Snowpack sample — Loveland Pass, Silver Plume, Colorado, USA (2/11/26, 12:00 PM MST)
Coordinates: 39.663, -105.886
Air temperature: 35 °F
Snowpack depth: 82 cm
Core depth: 40 cm
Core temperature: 23 °F
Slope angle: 13°, slope face: 12°
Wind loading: high
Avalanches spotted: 1
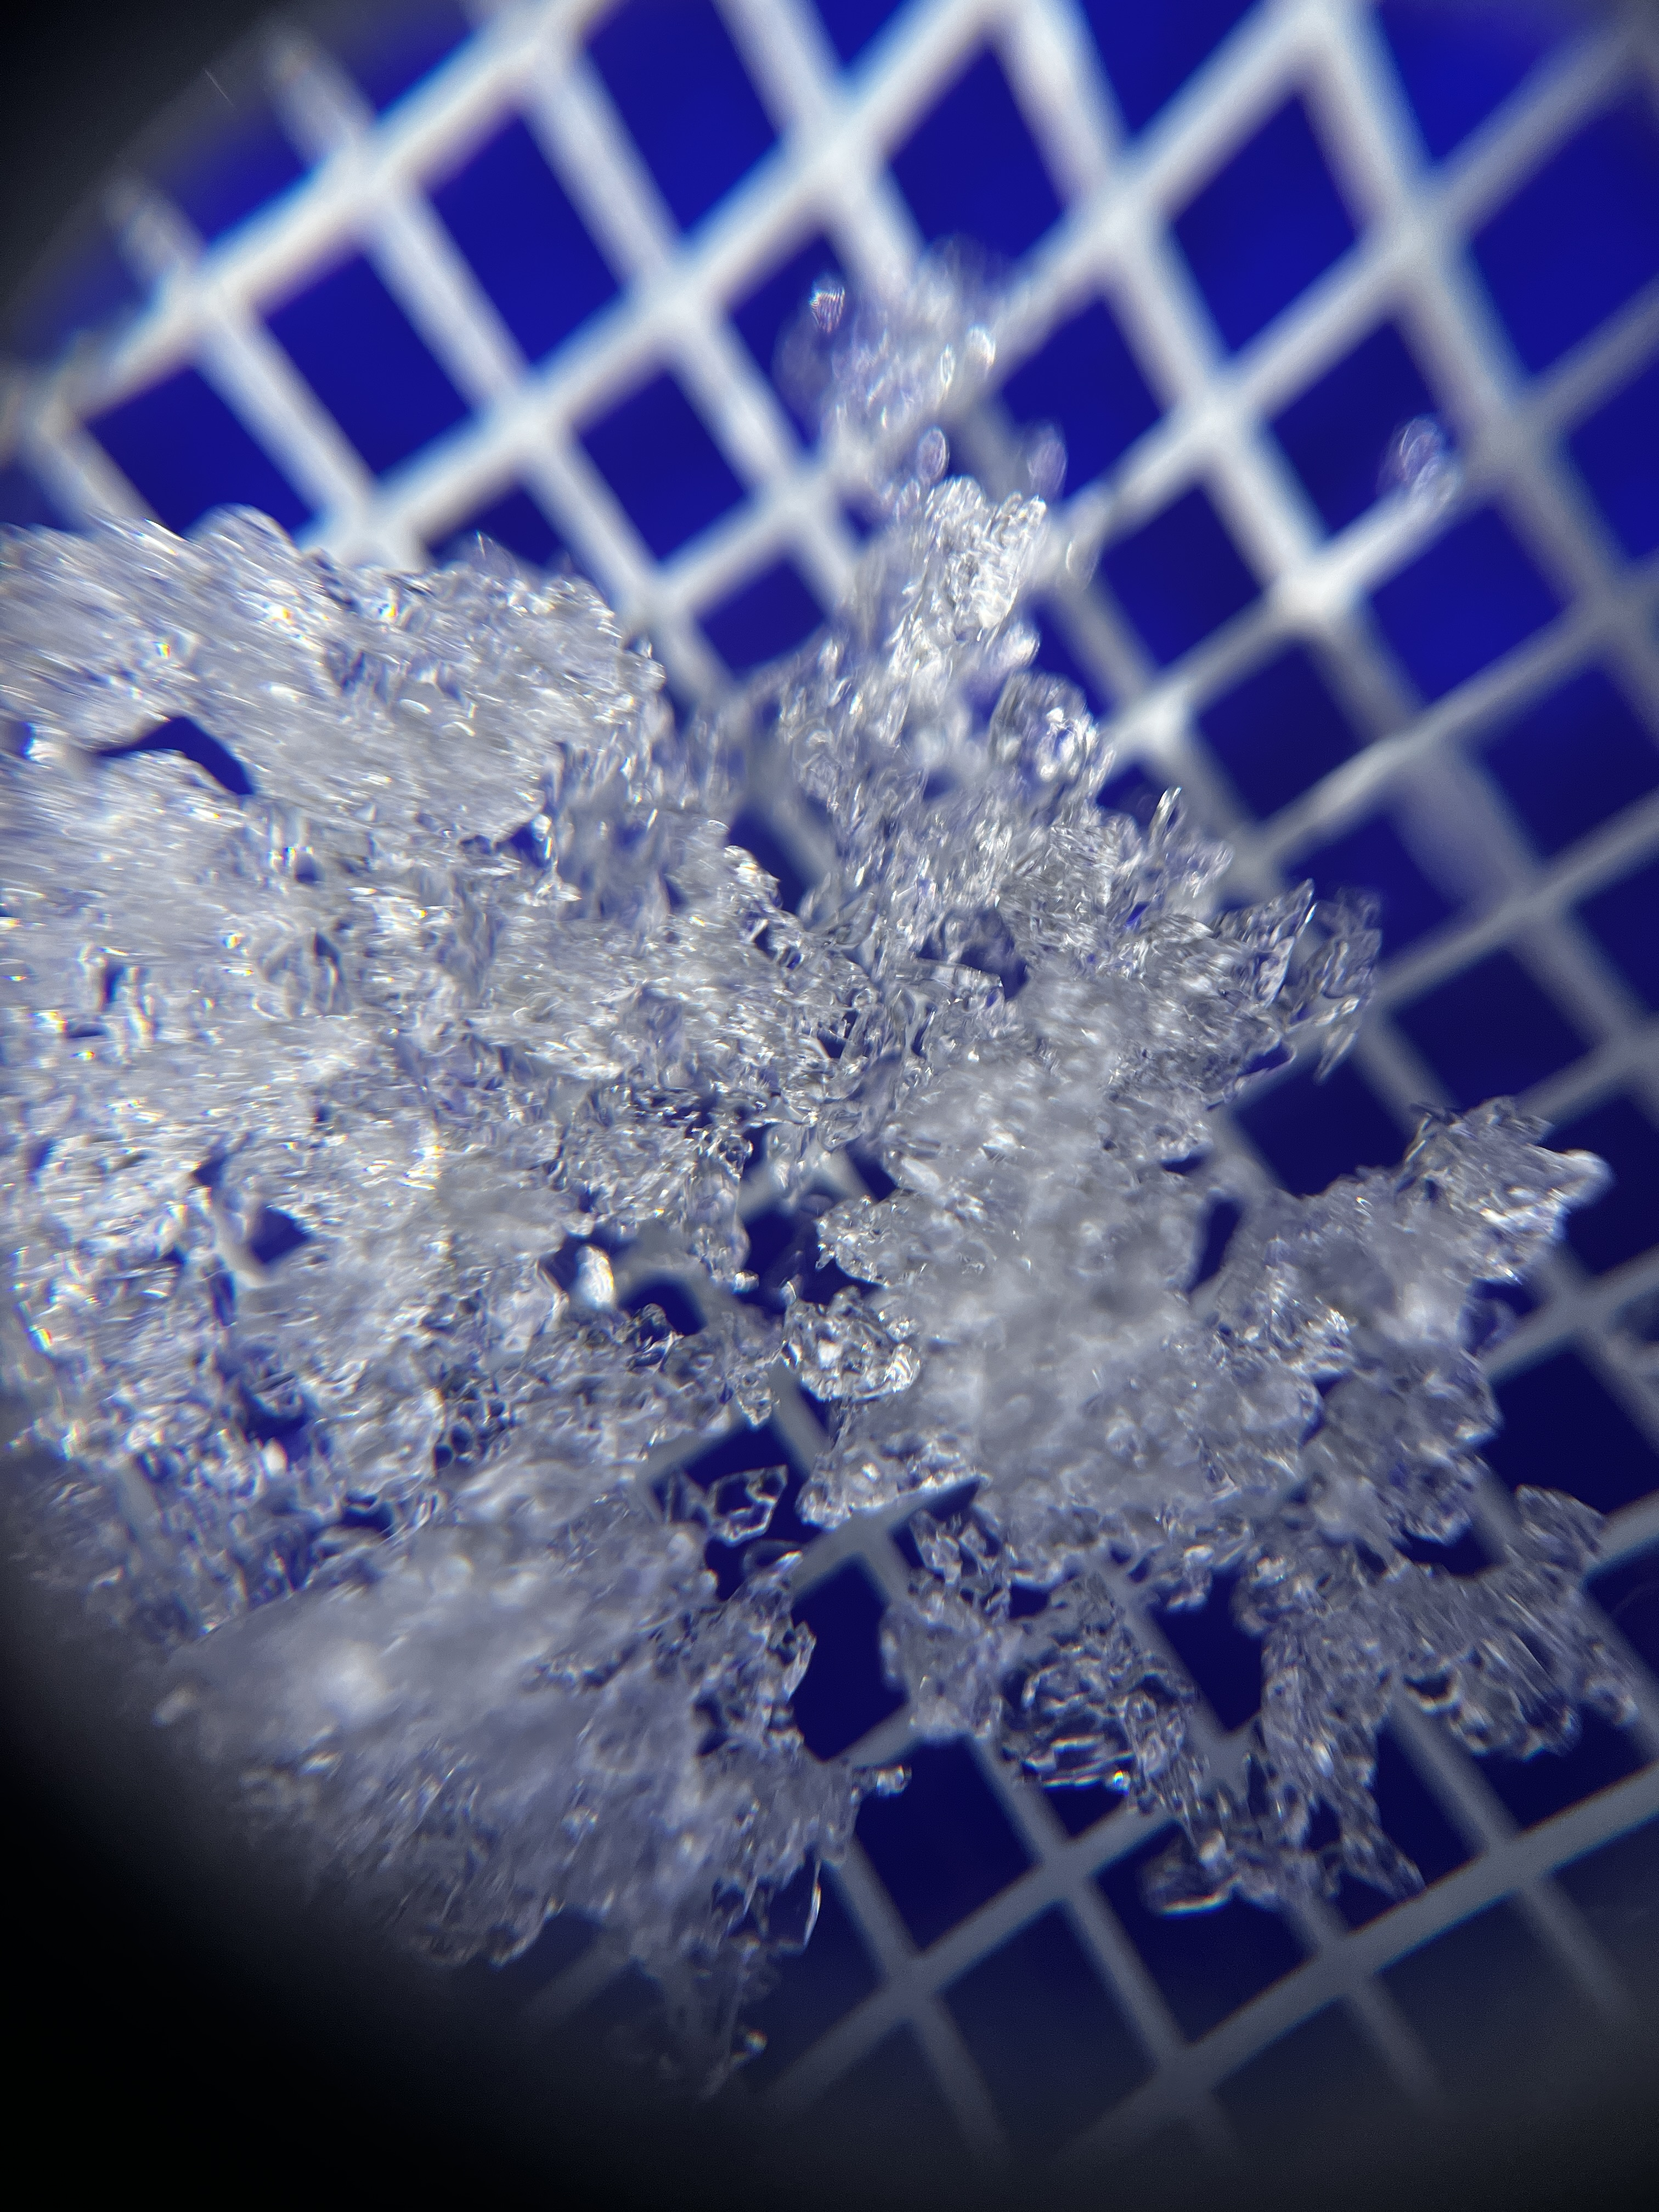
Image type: magnified_profile
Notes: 1 small avalanche spotted on the north side of the bowl, lots of wind loading